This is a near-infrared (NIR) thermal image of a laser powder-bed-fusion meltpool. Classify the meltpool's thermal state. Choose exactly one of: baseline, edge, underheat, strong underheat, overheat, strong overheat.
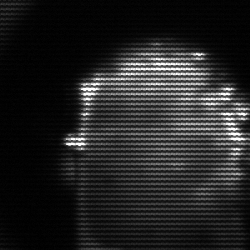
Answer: baseline